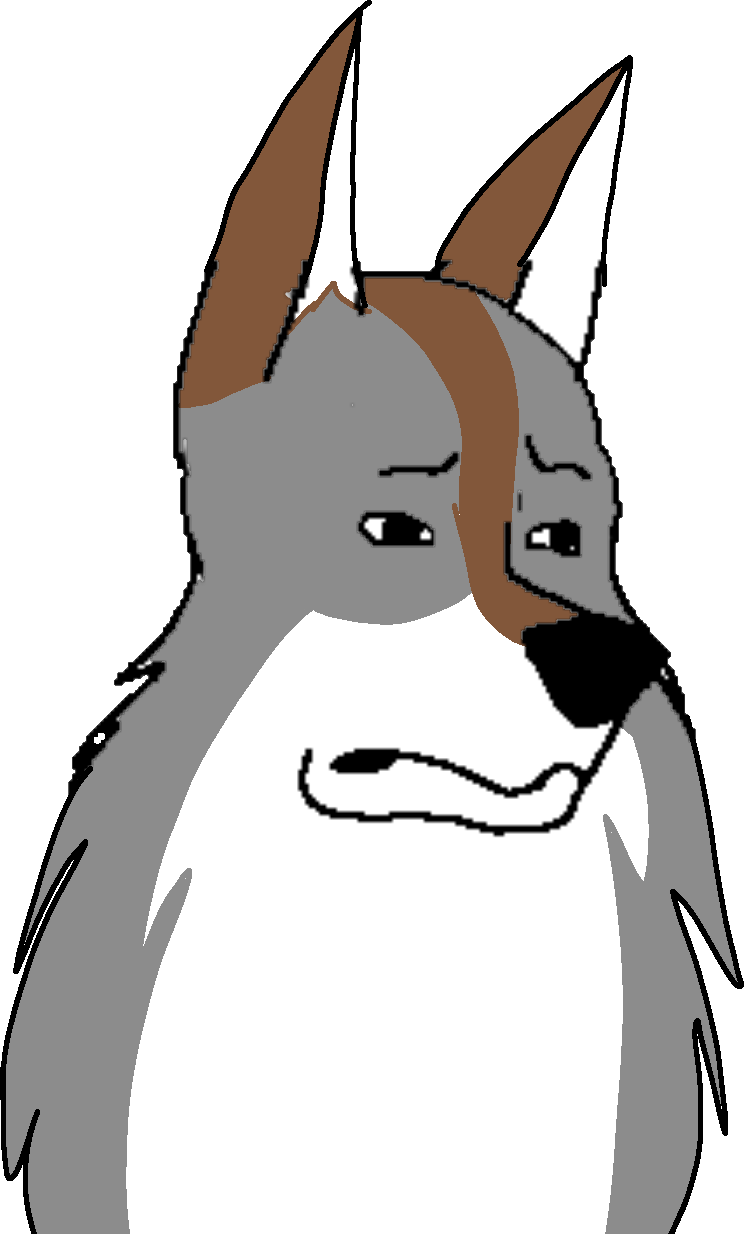
Label: 5_Animal